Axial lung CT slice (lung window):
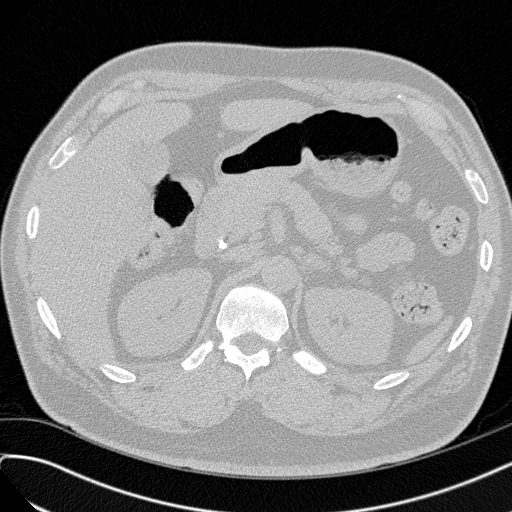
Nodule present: no